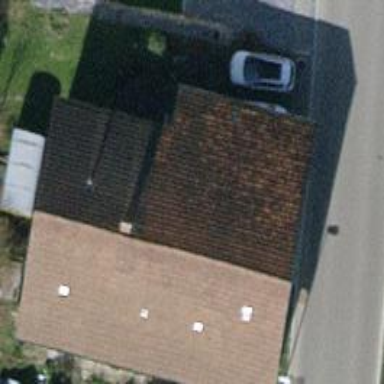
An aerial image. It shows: Detached building with tiled roof.